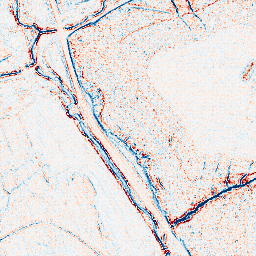
Category: edge_preserving
Decomposition family: bilateral
Decomposition parameters: d: 5
sigma_color: 25
sigma_space: 100
Upsampling method: sinc_blackman
Upsampling parameters: scale: 8
kernel_size: 16
Upsampling scale: 8